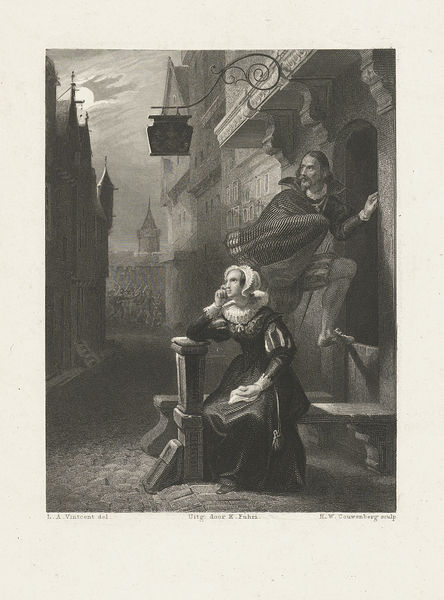
Titel: Graaf Leicester vlucht in een huis
Künstler: Henricus Wilhelmus Couwenberg
Standort: Amsterdam
Institution: Rijksmuseum
Schlagwörter: hands, hat, people, white, black, collar, dark, dress, hair, robe, sitting, woman, print, paar, man, sky, building, street, tower, light, night, drawing, black and white, bonnet, cap, couple, movement, town, city, mann, cape, buildings, thinking, engraving, moon, signs, book, mourning, nacht, fenster, standing, text, moustache, straße, fear, bild, sign, ruff, inn, store, shop, post, kupferstich, nebel, mond, gasse, pub, sneak, zwei, mann und frau, stoop, graving, lookout, though, gravur, decpetion, schwarz weisss, stealthyly, kupferschnitt, frau, renaissance